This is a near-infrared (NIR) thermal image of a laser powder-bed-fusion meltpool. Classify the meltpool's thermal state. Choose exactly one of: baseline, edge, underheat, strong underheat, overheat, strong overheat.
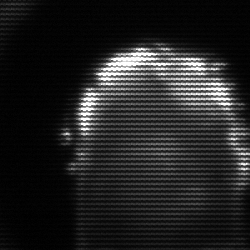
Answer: baseline